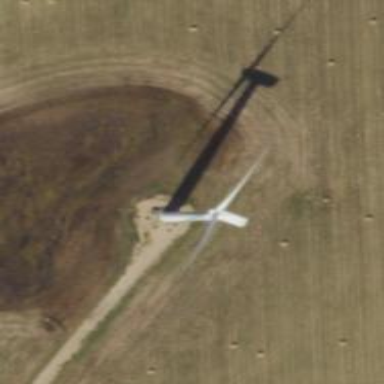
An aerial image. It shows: Wind generator powered by horizontal axis wind turbine.